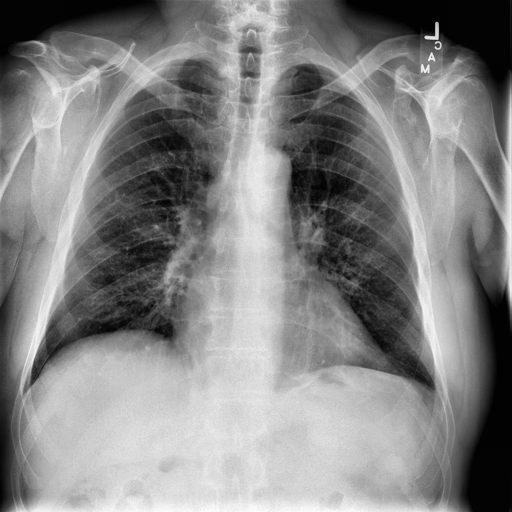
Finding: NORMAL